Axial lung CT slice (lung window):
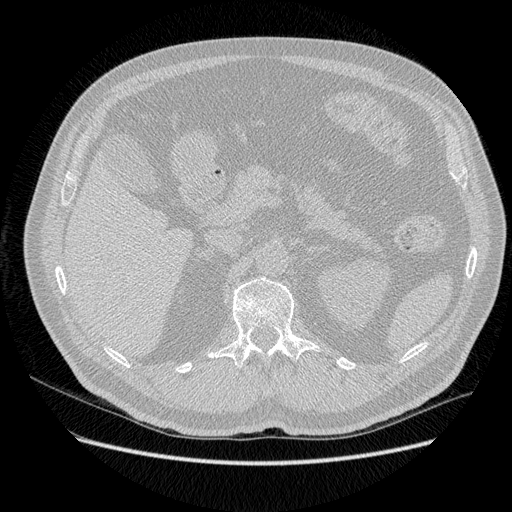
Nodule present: no